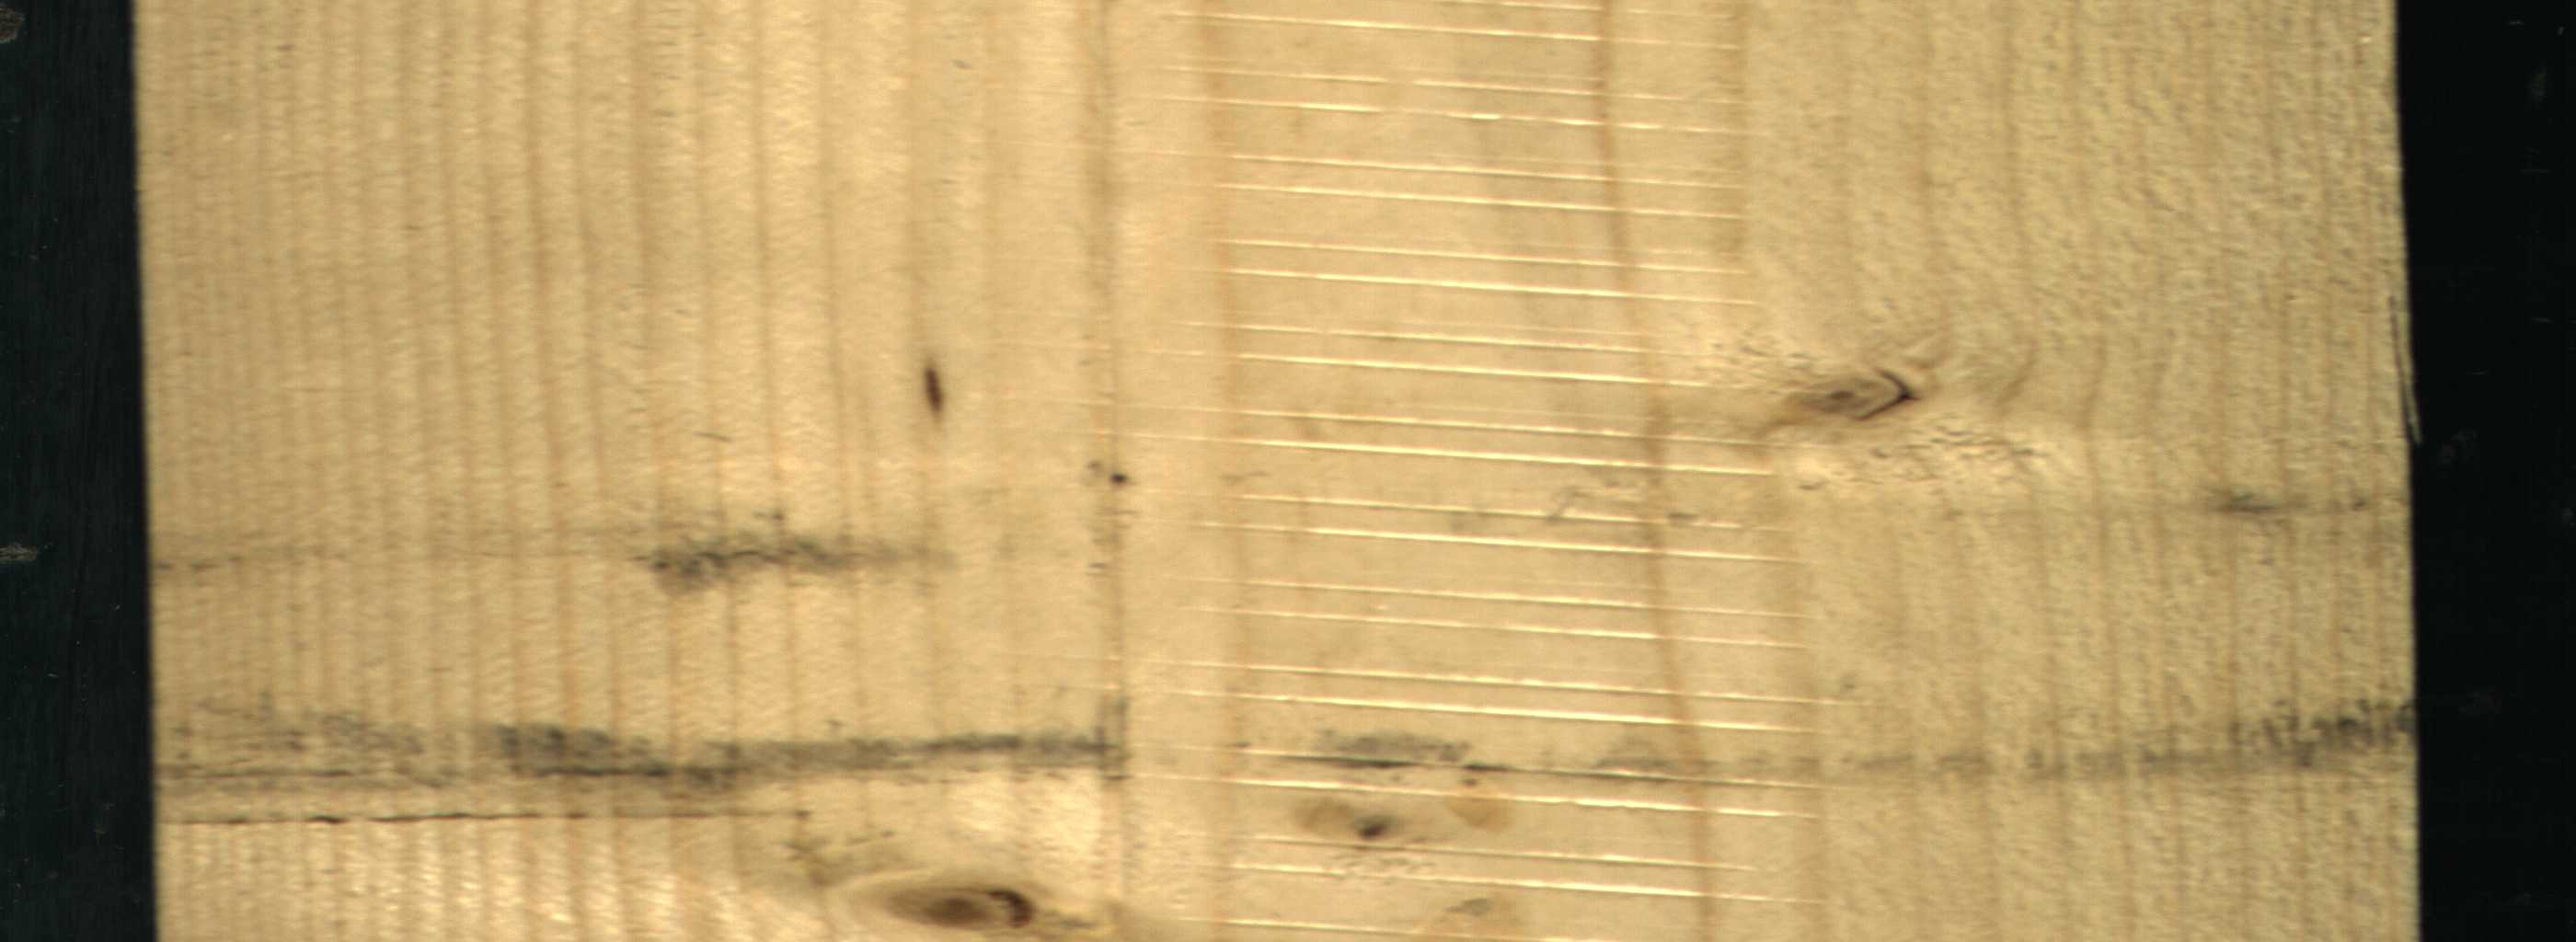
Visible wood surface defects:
resin
Live_Knot
Live_Knot
Live_Knot